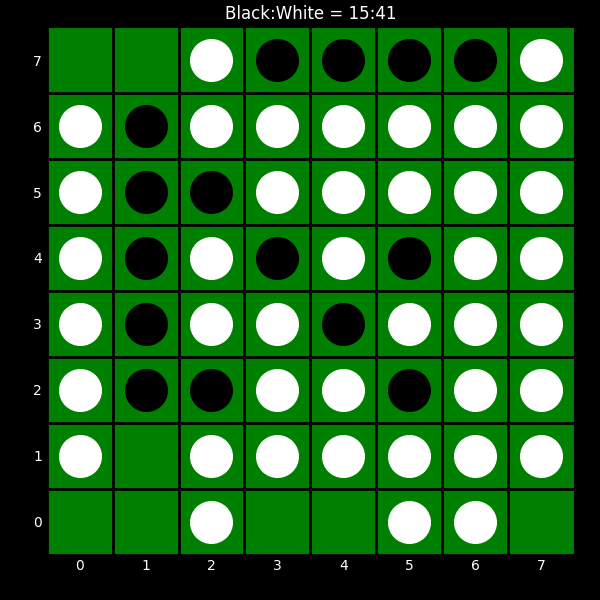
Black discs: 15
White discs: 41